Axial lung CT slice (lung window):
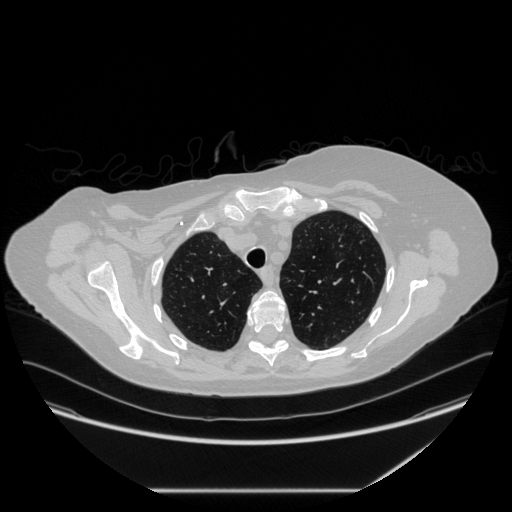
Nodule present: no